Question: I'm looking how I can color in red the current value cell when this value is above the 3sigma+ value please ? I did not succeed with the df.apply() method... If anyone have a simple method, this is welcome.
I want to color only the current value cell based on the value of avg cell.
For example, for the first column, the current value is 1, and the 3sigma+ is 4, this is resulting to color the current value in green background because 1 < 4
Best regards,
'''
import pandas as pd
test = pd.DataFrame({"index" : ['avg', 'min', 'max', '3sigma+', '3sigma-', 'current value'], "A": [1,2,3,4,1,1], "B":[5,3,2,1,1,5],"C":[8,7,0,1,1,6]})
test.set_index("index", inplace = True)
def color(score):
return f"background-color:" + (" red;" if score < 4 else "green")
test.style.applymap(color)
'''

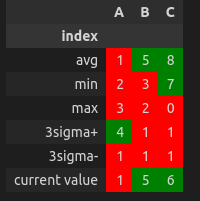
Answer: Try 'subset' argument
'''
def color(score):
return [f"background-color:" + (" red;" if score.item() < test.loc['3sigma+', score.name] else "green")]
s = test.style.apply(color, subset=('current value', slice(None)))
s.to_html('74143101.html')
'''
<URL>